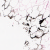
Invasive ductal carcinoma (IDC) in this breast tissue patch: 0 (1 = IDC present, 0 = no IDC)